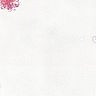
Metastatic tissue present: no